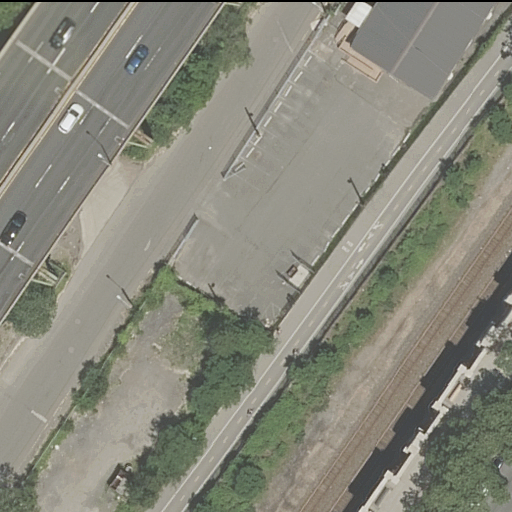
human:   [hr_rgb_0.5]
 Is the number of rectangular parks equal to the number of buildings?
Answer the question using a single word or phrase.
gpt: no

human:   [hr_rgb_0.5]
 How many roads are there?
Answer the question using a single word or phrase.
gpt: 4

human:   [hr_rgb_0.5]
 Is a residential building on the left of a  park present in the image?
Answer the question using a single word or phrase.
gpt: no

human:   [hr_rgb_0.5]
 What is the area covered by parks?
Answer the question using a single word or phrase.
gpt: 10642m2

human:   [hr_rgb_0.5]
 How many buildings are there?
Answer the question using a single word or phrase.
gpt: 1

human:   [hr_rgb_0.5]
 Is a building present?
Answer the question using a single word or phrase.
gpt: yes

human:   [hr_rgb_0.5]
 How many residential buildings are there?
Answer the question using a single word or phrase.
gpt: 1

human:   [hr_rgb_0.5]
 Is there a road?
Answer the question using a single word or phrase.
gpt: yes

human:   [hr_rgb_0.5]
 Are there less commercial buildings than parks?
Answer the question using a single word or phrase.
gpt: yes

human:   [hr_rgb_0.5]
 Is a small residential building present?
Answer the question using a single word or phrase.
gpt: no

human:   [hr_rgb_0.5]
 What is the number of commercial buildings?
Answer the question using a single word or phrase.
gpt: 0

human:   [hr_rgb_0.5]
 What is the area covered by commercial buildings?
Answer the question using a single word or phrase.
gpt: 0m2

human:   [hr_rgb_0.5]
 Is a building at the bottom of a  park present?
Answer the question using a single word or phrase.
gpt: no

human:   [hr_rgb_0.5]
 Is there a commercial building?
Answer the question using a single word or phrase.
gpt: no

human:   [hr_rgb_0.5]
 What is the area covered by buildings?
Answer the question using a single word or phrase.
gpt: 365m2

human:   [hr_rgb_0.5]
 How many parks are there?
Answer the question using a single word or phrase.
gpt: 2

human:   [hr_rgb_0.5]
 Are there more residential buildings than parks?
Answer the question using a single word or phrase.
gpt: no

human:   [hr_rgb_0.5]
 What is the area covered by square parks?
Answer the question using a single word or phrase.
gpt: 0m2

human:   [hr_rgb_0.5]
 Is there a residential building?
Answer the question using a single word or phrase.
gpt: yes

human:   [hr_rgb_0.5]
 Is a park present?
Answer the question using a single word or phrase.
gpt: yes

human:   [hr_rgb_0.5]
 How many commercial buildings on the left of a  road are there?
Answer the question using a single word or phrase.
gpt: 0

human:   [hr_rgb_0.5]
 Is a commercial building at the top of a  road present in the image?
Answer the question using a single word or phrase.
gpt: no

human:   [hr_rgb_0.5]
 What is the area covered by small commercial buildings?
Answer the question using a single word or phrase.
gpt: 0m2

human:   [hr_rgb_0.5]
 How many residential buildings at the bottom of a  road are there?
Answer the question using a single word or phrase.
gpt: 0

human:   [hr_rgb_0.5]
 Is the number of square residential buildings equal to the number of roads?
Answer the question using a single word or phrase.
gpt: no

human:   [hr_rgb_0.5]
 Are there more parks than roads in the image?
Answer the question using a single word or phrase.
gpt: no

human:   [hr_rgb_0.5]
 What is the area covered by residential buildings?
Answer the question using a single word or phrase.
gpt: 365m2

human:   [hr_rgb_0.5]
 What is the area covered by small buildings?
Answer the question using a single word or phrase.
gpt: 0m2

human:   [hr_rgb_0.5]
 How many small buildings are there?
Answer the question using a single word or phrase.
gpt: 0

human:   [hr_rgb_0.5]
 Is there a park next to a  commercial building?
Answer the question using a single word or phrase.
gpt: no

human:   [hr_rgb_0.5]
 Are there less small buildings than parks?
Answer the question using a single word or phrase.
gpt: yes

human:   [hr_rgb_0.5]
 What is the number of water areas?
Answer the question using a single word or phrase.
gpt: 0

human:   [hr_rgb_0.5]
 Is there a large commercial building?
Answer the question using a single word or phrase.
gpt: no

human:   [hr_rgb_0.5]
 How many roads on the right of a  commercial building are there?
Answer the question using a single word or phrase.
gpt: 0

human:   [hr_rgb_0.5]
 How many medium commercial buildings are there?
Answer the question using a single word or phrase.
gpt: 0

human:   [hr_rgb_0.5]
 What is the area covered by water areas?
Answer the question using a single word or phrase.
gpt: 0m2

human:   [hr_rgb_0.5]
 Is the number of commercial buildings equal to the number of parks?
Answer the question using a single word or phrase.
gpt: no

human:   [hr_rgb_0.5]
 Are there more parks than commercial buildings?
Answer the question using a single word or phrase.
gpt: yes

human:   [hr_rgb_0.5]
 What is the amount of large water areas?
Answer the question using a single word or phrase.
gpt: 0

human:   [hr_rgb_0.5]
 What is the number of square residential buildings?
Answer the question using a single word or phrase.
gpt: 0

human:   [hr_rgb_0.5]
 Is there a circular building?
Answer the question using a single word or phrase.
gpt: no

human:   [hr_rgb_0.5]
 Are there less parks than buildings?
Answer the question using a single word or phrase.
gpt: no

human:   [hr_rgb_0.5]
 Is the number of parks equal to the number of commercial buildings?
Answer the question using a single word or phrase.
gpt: no

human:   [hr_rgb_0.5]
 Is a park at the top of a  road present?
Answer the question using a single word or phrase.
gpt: no

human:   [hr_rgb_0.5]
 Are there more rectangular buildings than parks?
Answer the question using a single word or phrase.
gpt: no

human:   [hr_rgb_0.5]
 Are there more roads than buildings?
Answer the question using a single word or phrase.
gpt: yes

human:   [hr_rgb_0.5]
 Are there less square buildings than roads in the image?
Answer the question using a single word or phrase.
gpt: yes

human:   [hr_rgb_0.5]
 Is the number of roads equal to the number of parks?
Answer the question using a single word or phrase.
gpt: no

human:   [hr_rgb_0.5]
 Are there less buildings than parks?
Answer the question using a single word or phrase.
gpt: yes

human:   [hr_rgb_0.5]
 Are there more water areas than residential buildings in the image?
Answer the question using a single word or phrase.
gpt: no

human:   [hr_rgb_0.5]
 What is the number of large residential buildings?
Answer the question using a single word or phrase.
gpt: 0

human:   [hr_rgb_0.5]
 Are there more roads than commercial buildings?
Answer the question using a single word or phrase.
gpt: yes

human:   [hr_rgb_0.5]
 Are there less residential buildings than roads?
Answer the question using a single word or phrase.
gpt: yes

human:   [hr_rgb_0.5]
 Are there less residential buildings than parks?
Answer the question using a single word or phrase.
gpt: yes

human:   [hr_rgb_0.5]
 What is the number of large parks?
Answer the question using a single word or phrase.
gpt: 2

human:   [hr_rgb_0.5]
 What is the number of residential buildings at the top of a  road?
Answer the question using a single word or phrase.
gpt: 1

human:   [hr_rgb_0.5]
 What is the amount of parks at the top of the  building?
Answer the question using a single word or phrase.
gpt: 0

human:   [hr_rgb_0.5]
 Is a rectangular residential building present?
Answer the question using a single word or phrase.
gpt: yes

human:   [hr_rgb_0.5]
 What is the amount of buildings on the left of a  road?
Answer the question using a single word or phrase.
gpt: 0

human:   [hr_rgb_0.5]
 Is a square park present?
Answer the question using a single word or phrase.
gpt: no

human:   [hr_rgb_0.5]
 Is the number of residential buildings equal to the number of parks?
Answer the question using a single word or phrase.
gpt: no

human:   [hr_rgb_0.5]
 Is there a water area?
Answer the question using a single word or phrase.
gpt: no

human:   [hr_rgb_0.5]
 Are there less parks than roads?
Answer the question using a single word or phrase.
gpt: yes

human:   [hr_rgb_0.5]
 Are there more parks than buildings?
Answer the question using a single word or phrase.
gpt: yes